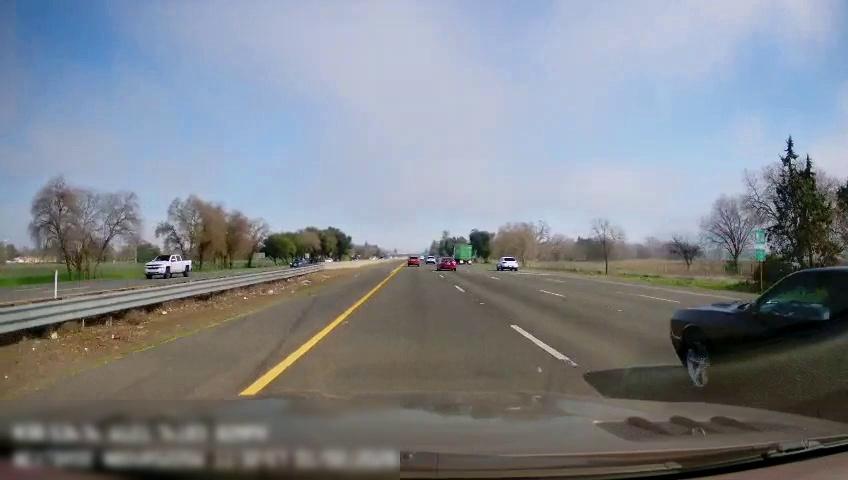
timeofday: Day
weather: Sunny
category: Drivable Space
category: Drivable Space
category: Vehicles | Truck
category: Vehicles | Car
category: Vehicles | Car
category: Vehicles | Car
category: Vehicles | Truck
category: Vehicles | SUV
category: Lanes | Current Lane
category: Lanes | Current Lane
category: Lanes | Alternate Lane
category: Lanes | Alternate Lane
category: Lanes | Alternate Lane
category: Traffic | Signs